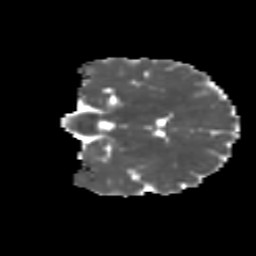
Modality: MD
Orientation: coronal
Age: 16
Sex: female
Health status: ill
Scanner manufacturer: ge
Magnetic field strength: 3 T
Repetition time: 6.752 s
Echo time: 0.079 s